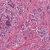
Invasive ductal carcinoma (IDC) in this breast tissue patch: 1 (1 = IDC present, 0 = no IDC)